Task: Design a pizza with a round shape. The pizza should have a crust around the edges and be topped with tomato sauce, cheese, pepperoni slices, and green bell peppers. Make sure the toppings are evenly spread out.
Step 271:
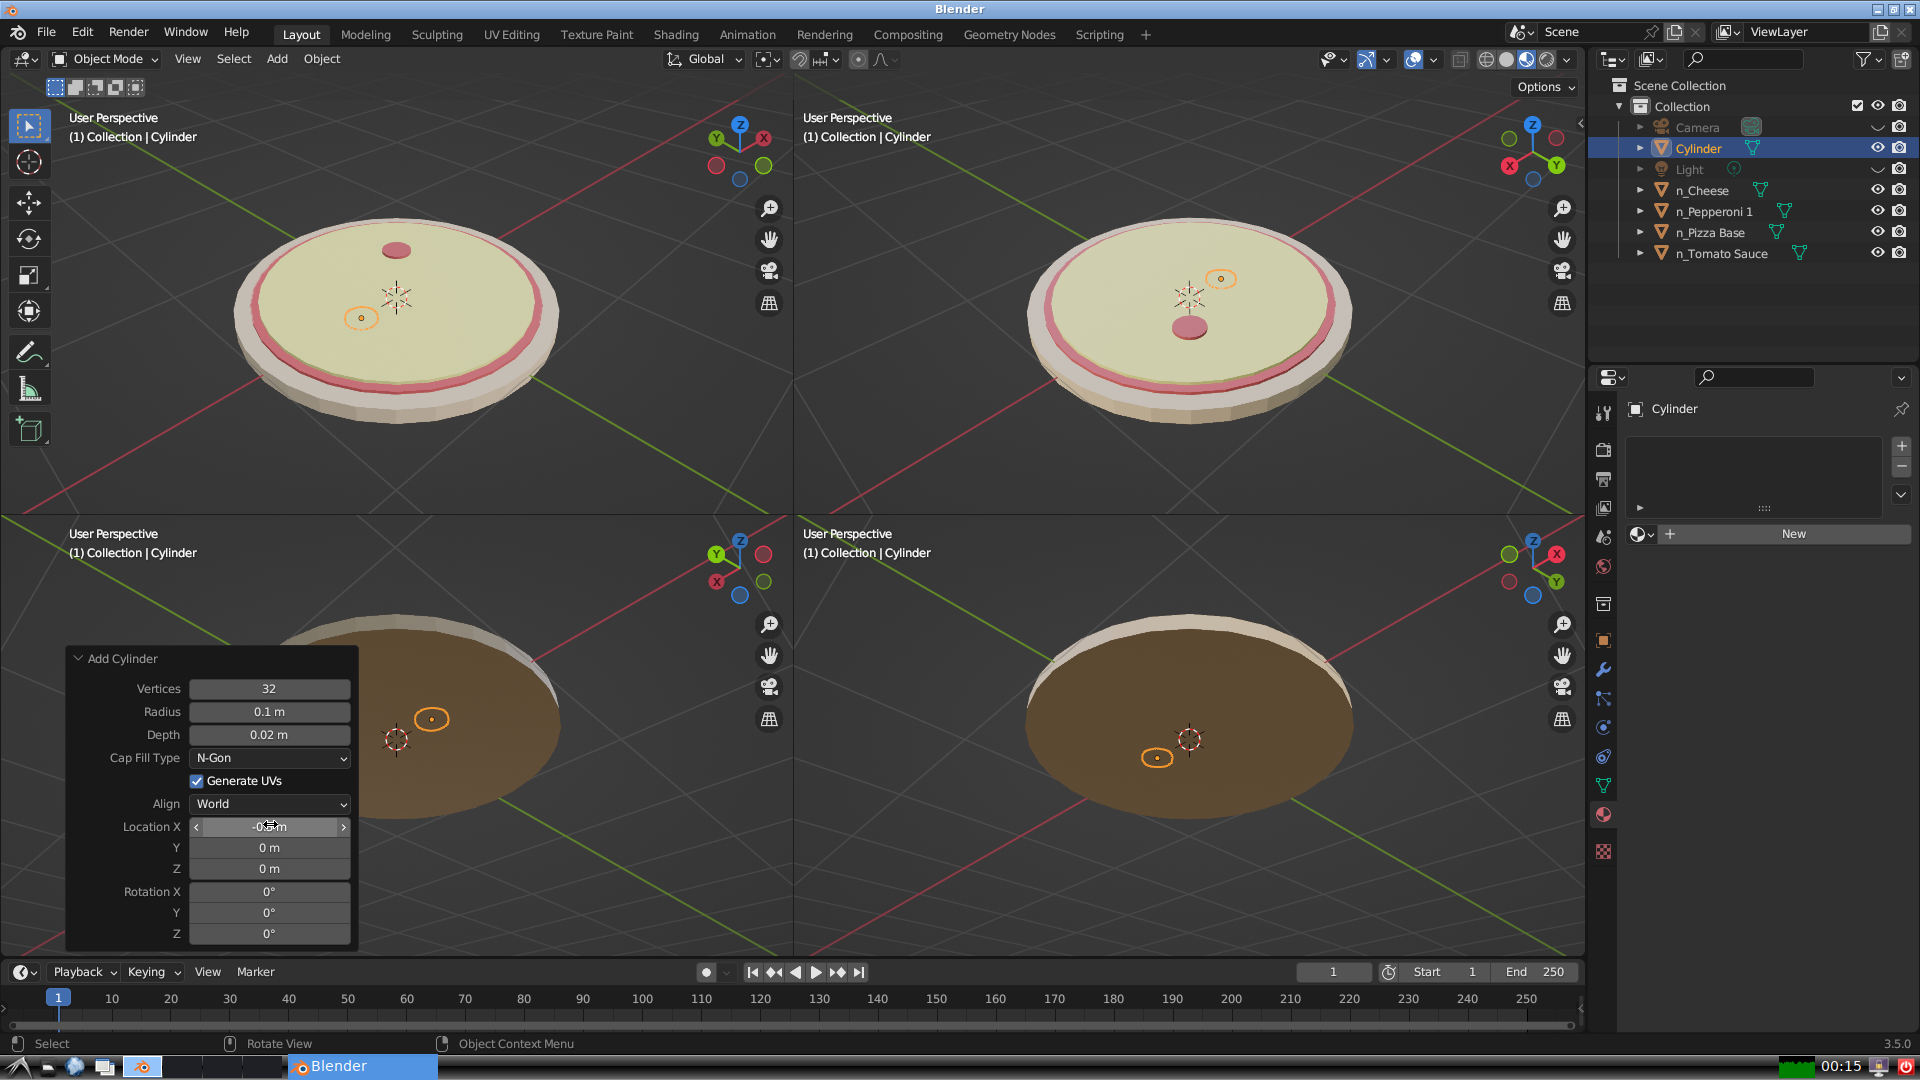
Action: {"mouse_move": [270, 844]}